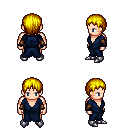
a pixel art fantasy rpg character, male body template, human, light skin, blue robe, gold greaves, blonde plain hairstyle, cloth bracers, metal boots, four views (front, back, left, right), 2x2 character sprite sheet, small pixel art, hard edges, no anti-aliasing